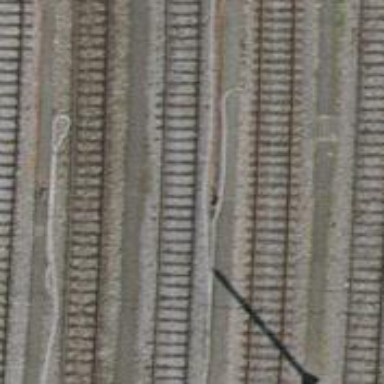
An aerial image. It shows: Rail siding with electrified tracks using contact line.